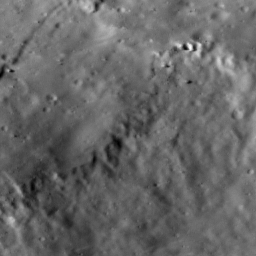
Host type: background_regolith
Lunar coordinates: latitude nan, longitude nan